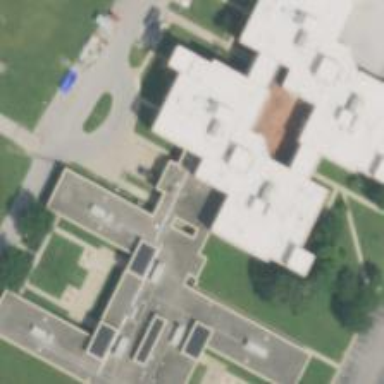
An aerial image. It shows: Hospital building.